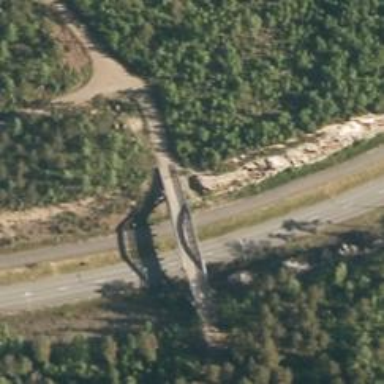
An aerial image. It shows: Path that leads to Nordic ski bridge.